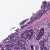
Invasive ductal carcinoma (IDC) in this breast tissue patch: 0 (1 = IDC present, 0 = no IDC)